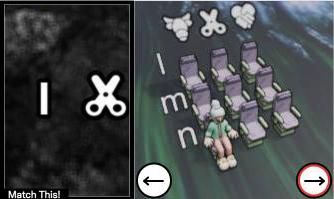
Task: seats
Answer: no